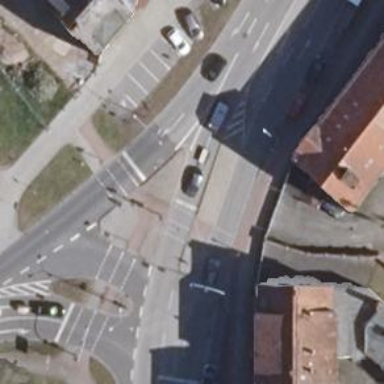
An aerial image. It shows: Pedestrian crossing with traffic signals.